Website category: camera
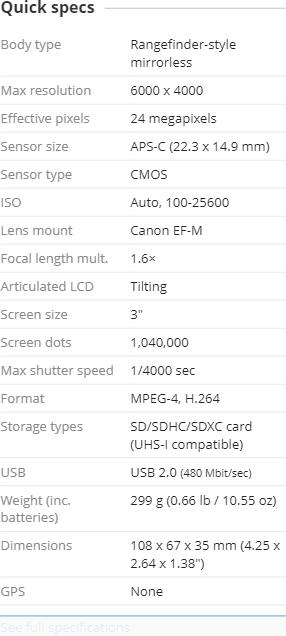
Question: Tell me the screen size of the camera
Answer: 3

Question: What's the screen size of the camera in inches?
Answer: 3

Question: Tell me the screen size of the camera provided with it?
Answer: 3

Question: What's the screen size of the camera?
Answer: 3

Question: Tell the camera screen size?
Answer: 3

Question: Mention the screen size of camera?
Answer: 3

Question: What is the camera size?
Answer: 3

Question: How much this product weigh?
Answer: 299 g (0.66 lb / 10.55 oz )

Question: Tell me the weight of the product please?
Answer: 299 g (0.66 lb / 10.55 oz )

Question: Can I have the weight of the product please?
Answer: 299 g (0.66 lb / 10.55 oz )

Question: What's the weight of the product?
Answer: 299 g (0.66 lb / 10.55 oz )

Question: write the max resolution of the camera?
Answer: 6000 x 4000

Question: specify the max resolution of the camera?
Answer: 6000 x 4000

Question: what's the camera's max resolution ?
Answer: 6000 x 4000

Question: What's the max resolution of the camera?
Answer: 6000 x 4000

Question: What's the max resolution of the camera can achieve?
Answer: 6000 x 4000

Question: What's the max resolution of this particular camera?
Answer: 6000 x 4000

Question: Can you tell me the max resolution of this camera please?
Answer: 6000 x 4000

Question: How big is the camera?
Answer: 108 x 67 x 35 mm (4.25 x 2.64 x 1.38 )

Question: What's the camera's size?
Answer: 108 x 67 x 35 mm (4.25 x 2.64 x 1.38 )

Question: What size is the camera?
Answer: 108 x 67 x 35 mm (4.25 x 2.64 x 1.38 )

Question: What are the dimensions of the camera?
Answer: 108 x 67 x 35 mm (4.25 x 2.64 x 1.38 )

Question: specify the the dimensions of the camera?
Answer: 108 x 67 x 35 mm (4.25 x 2.64 x 1.38 )

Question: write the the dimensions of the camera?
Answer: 108 x 67 x 35 mm (4.25 x 2.64 x 1.38 )

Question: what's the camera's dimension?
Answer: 108 x 67 x 35 mm (4.25 x 2.64 x 1.38 )